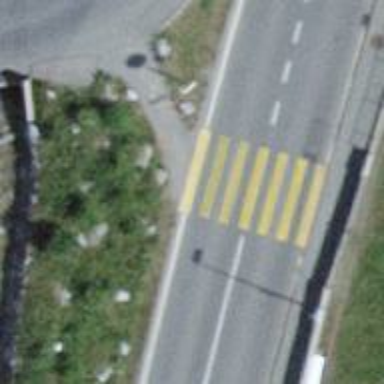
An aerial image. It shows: Chicane for traffic calming.